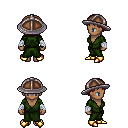
a pixel art fantasy rpg character, female body template, human, dark skin, green robe, white pants, brunette plain hairstyle, chain helm, white cloth bandages, gold boots, four views (front, back, left, right), 2x2 character sprite sheet, small pixel art, hard edges, no anti-aliasing